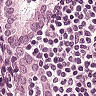
Metastatic tissue present: yes